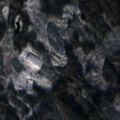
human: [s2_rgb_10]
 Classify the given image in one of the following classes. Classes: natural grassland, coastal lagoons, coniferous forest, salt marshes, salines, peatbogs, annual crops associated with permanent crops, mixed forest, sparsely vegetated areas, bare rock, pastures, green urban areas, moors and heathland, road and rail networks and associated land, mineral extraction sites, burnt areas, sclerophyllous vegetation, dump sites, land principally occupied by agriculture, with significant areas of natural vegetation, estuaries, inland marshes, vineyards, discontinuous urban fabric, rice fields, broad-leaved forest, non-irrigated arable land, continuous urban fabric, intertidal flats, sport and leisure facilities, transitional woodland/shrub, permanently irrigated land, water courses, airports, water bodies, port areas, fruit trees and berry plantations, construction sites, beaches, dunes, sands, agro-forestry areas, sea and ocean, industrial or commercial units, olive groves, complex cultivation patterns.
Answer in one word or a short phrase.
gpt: coniferous forest, mixed forest, transitional woodland/shrub